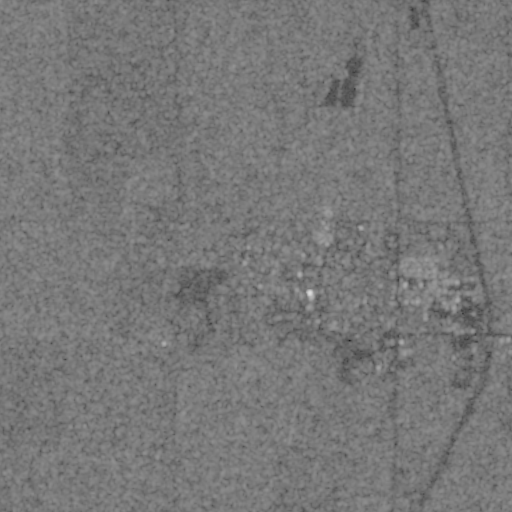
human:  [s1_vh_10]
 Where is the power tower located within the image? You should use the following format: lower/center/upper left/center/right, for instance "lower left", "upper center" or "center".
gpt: The power tower is located in the right of the image.
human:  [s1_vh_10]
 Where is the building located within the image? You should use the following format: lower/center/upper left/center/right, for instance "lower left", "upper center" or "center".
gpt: The building is located in the upper right of the image.
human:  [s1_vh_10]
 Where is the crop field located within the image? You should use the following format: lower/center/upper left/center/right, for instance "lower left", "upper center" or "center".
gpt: There is no crop field in the image.

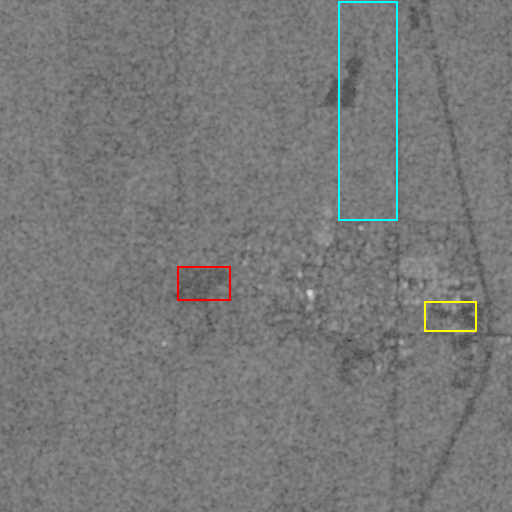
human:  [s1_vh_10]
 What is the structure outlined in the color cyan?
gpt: The structure outlined in cyan is a crop field.
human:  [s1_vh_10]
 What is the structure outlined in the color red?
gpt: The structure outlined in red is a park.
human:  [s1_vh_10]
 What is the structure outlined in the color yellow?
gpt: The structure outlined in yellow is a building.
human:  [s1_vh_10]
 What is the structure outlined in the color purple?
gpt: There is no purple outline.